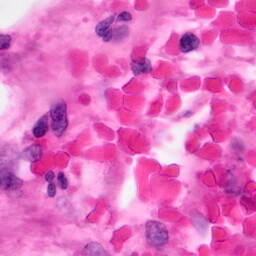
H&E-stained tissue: Pancreatic